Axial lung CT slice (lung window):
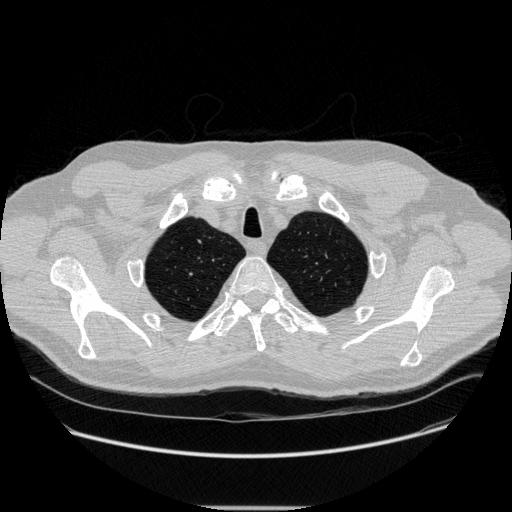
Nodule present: no